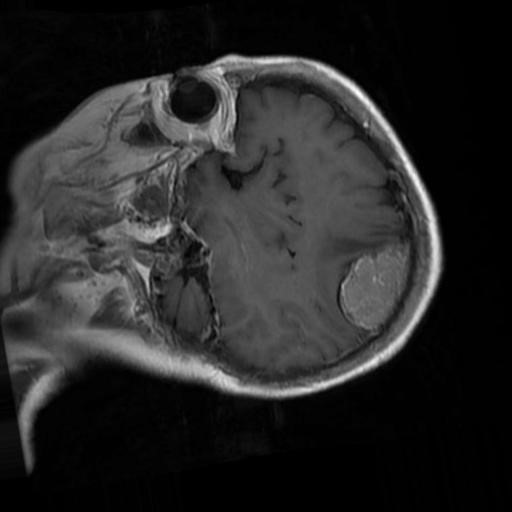
Label: brain_menin